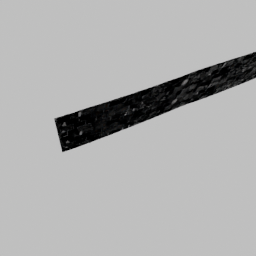
Label: architecture